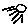
Label: sun